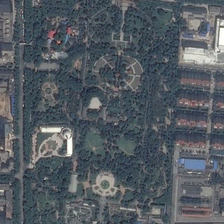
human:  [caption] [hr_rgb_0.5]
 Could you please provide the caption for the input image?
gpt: the park with forest and a white tower is between neighborhoods .

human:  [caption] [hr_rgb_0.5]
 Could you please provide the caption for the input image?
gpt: it is a pretty large park sits next to residential communities .

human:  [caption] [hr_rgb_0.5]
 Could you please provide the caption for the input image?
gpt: the rectangular park is surrounded by buildings .

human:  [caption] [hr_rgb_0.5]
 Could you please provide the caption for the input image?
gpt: beside a residential area and some other buildings  there is a park with ponds and an amusement park in it .

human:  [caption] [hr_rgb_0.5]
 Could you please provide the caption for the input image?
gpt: a park with many green trees is between two areas of buildings .